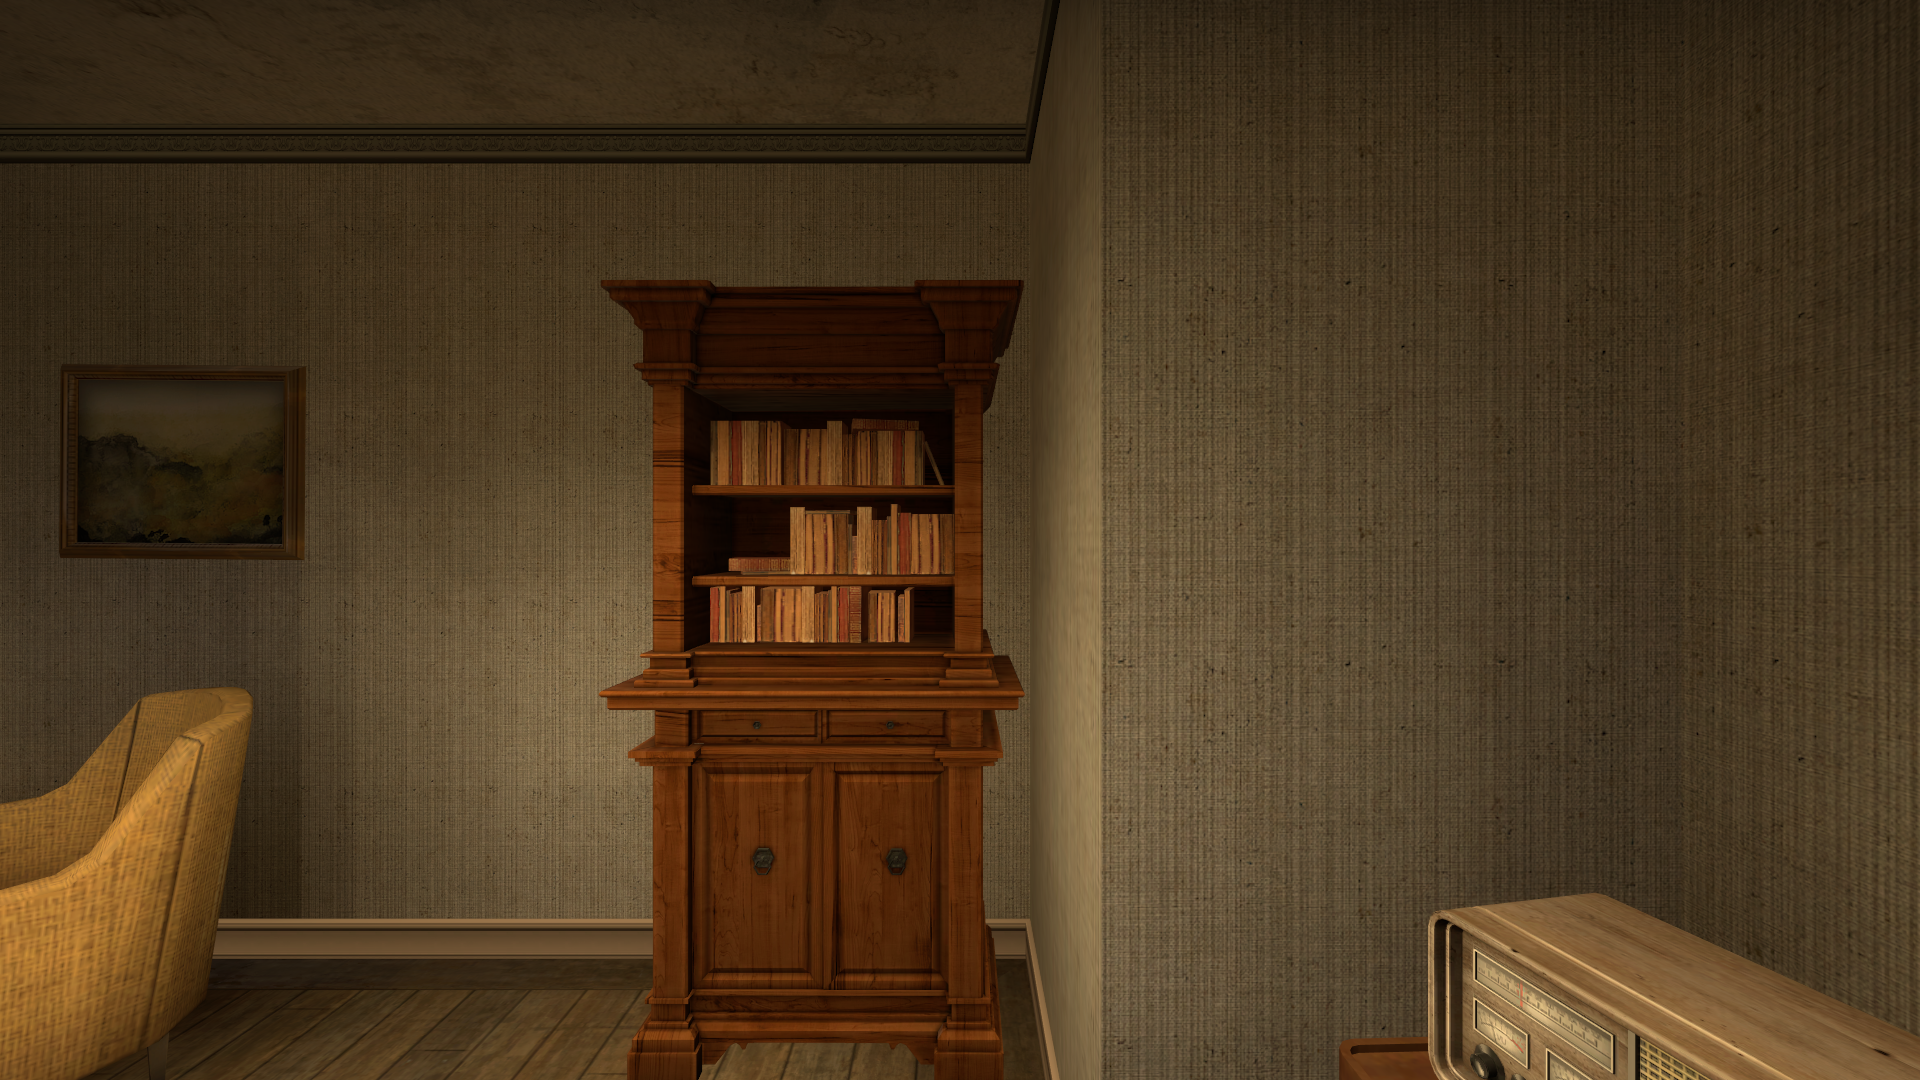
Map: de_inferno